Question:  Is women's safety an option?
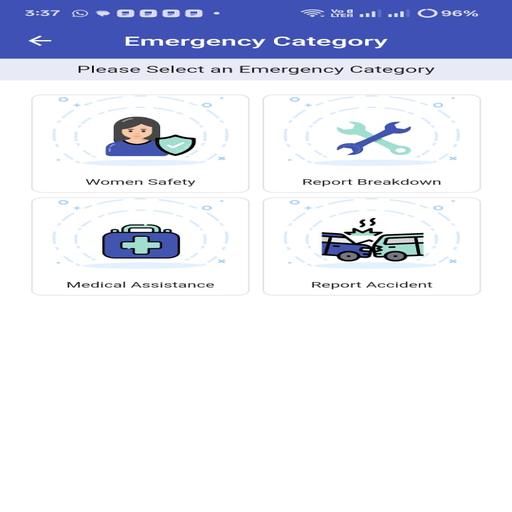
Answer:  Yes, it is